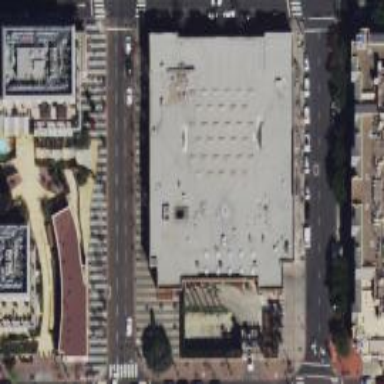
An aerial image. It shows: Commercial building housing supermarket.